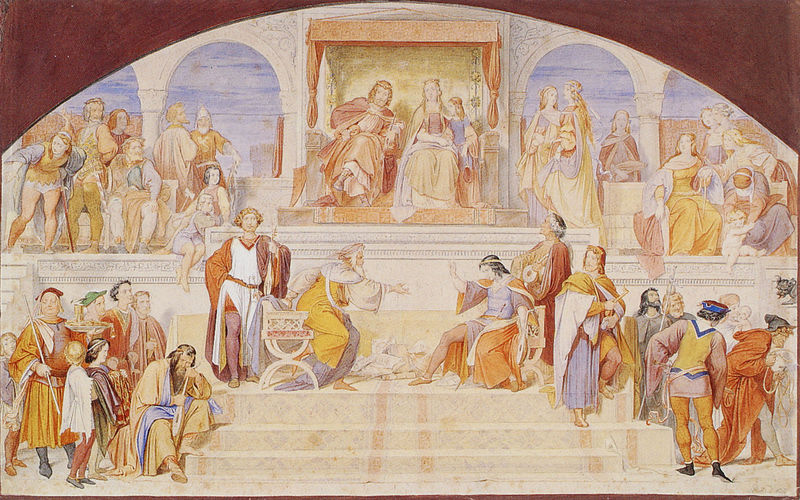
Titel: Der Sängerkrieg auf der Wartburg
Künstler: Moritz Schwind
Standort: Eisenach, Wartburg (EU - D - Thüringen)
Schlagwörter: himmel, mann, frauen, gelb, menschen, sitzen, frau, männer, stuhl, stühle, säulen, rot, leute, teppich, bart, sessel, sitzend, kind, paar, tochter, gesang, musik, krone, kinder, bogen, stab, figuren, treppe, könig, thron, wandmalerei, stufe, stufen, bögen, alter, herrscher, tron, entwurf, kunst, künste, musen, treppenstufe, diskussion, baldachin, herrscherin, königin, laute, sohn, wartburg, laier, 1900